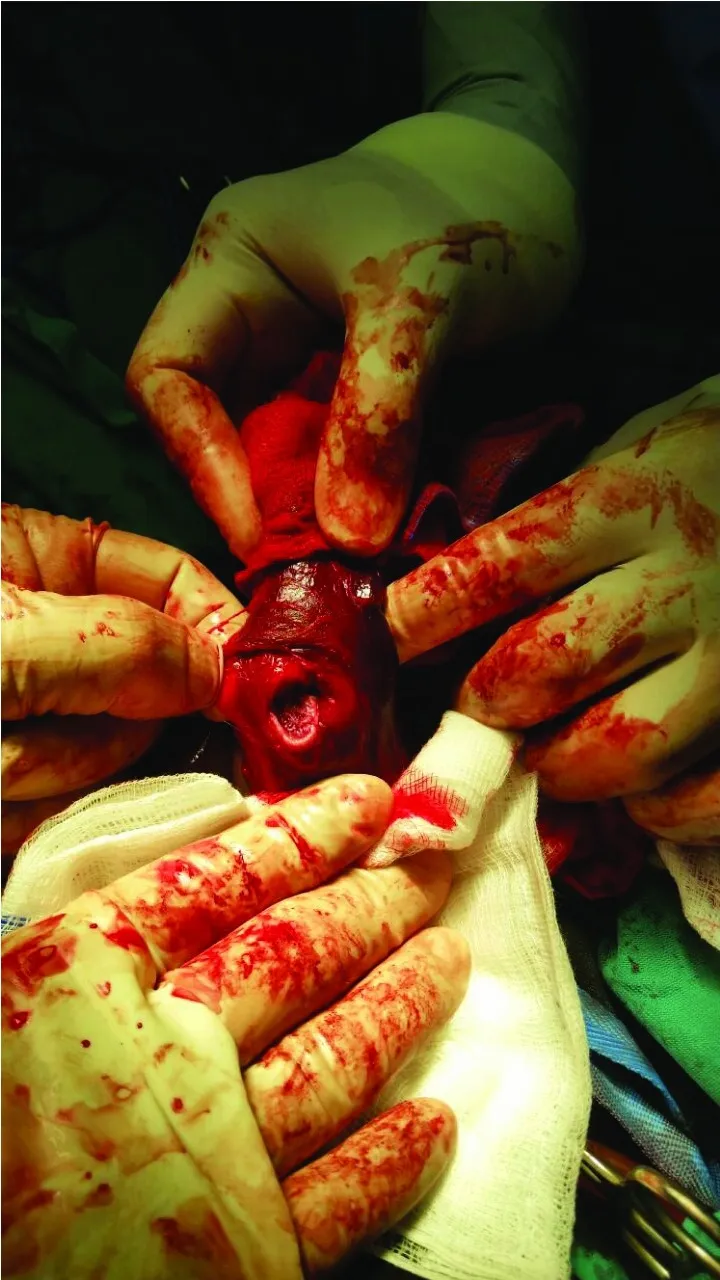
Exposure of one of the fractured corpora cavernosa after penile degloving during surgical treatment.
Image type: medical_photograph (other_medical_photograph)